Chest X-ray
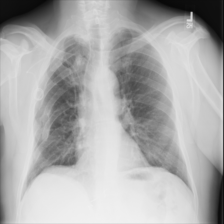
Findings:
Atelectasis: negative
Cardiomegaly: negative
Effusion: negative
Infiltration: negative
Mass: negative
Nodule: negative
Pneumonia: negative
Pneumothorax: negative
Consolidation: negative
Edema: negative
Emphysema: negative
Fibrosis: negative
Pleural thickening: negative
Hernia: negative